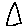
Label: triangle